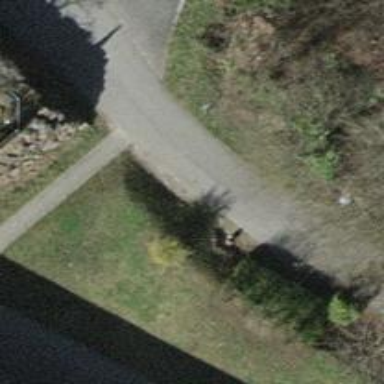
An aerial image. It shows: Bollard barrier.